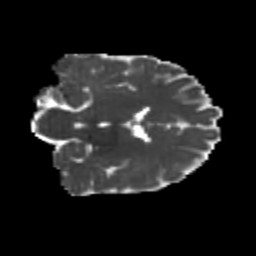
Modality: MD
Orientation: coronal
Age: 20
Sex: male
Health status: healthy
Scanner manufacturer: philips
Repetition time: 7.519 s
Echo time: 0.08821 s